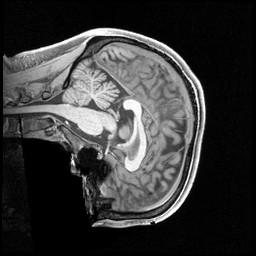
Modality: T1w
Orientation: sagittal
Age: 25
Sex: female
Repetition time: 2.4 s
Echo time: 0.00222 s